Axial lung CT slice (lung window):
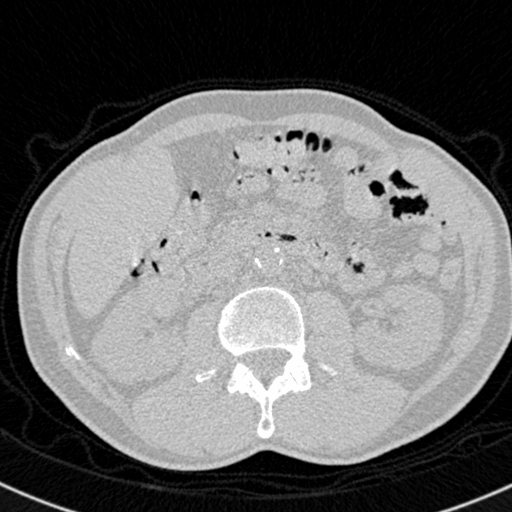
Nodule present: no